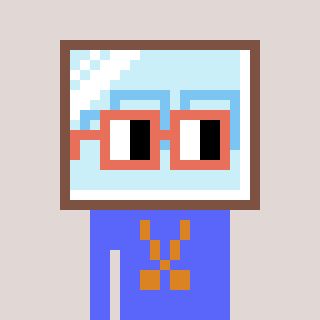
a pixel art character with square orange glasses, a mirror-shaped head and a purple-colored body on a warm background